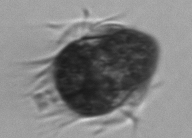
Label: Mesodinium